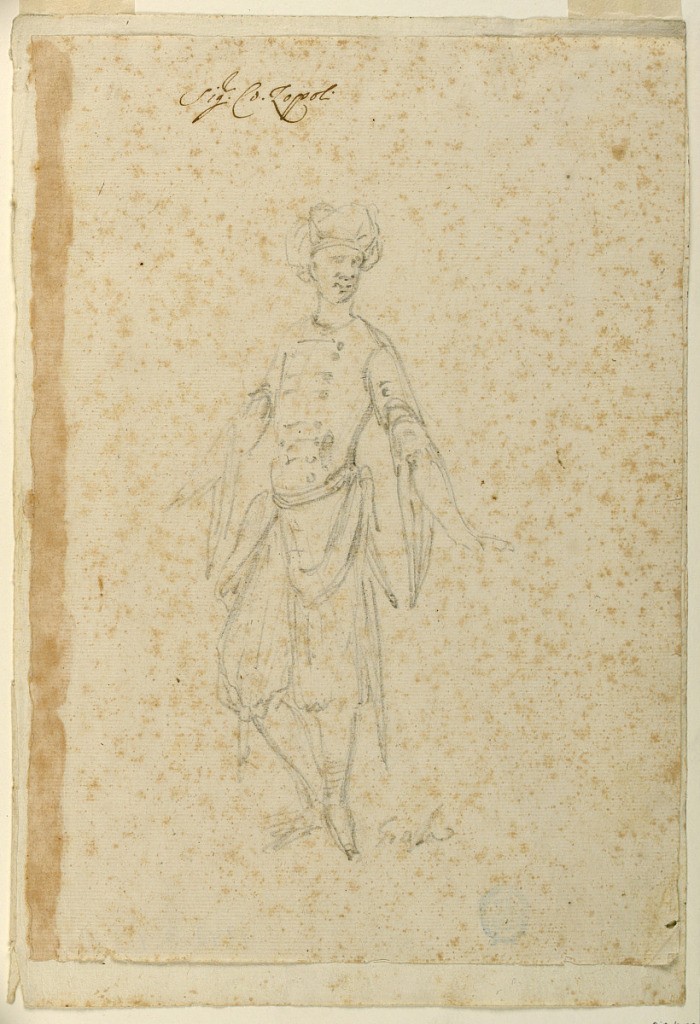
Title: Project for a Ballet Costume of an Oriental Jester
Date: ca. 1720
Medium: Lead pencil on paper
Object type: Drawing
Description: Vertical rectangle. A man in Oriental costume is shown standing in three-quarter profile, turned toward left. The head is turned to the right. The right foot crosses the left one.